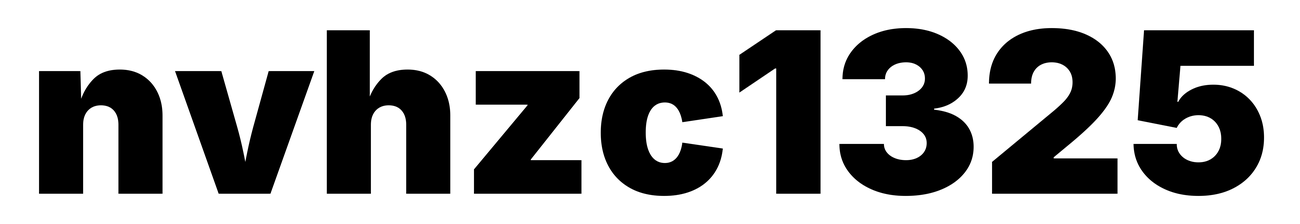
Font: Inter_Black